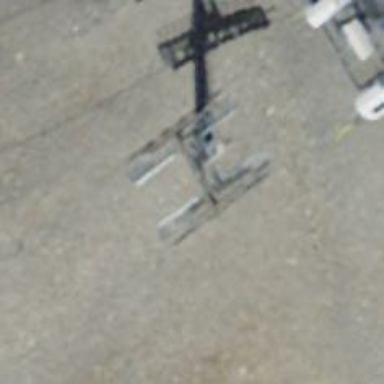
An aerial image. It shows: Pylon used for aerialway.